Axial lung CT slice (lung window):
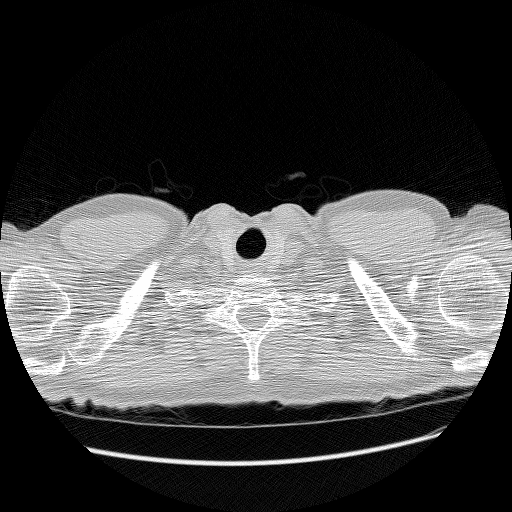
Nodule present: no